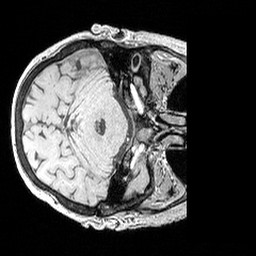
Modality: MP2RAGE
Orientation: axial
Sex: female
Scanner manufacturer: siemens
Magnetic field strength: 3 T
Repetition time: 5 s
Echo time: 0.00292 s